Field crop: maize
Growth stage: 1
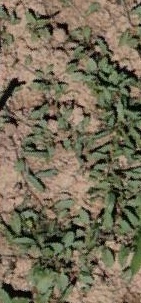
Species: convolvulus